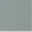
Piece: xx